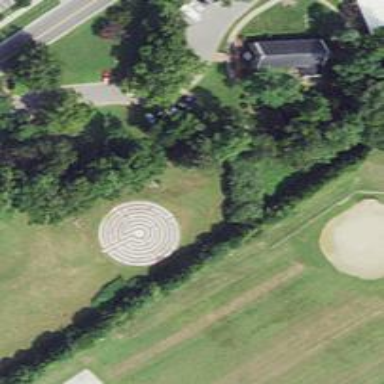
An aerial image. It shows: Maze attraction.